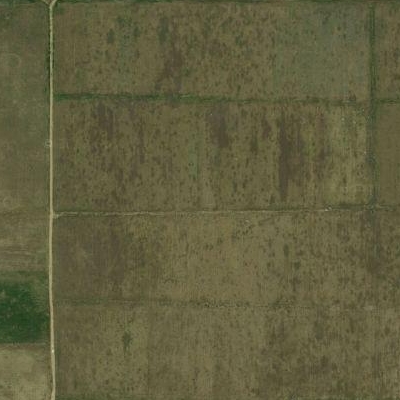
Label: Grass